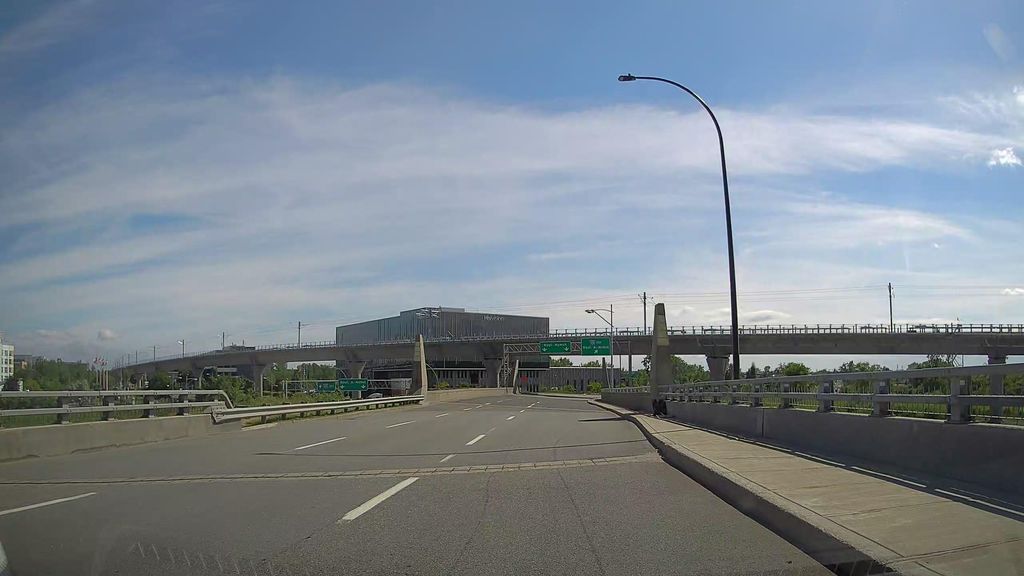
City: montreal